Aerial crown-view tile of a tropical tree (Barro Colorado Island, Panama), acquired 20250317:
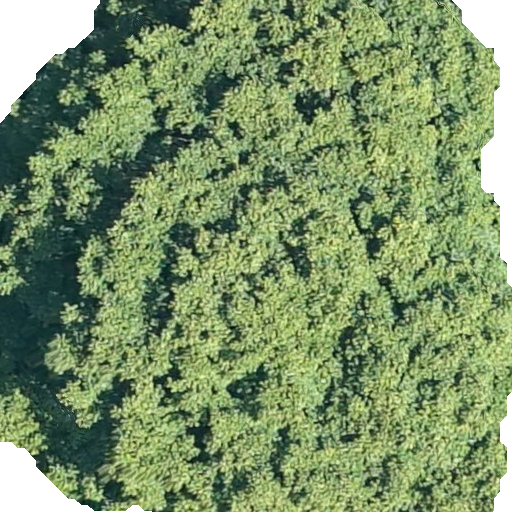
Species: Tachigali panamensis
GBIF accepted scientific name: Tachigali panamensis
Crown area: 417.479 m²